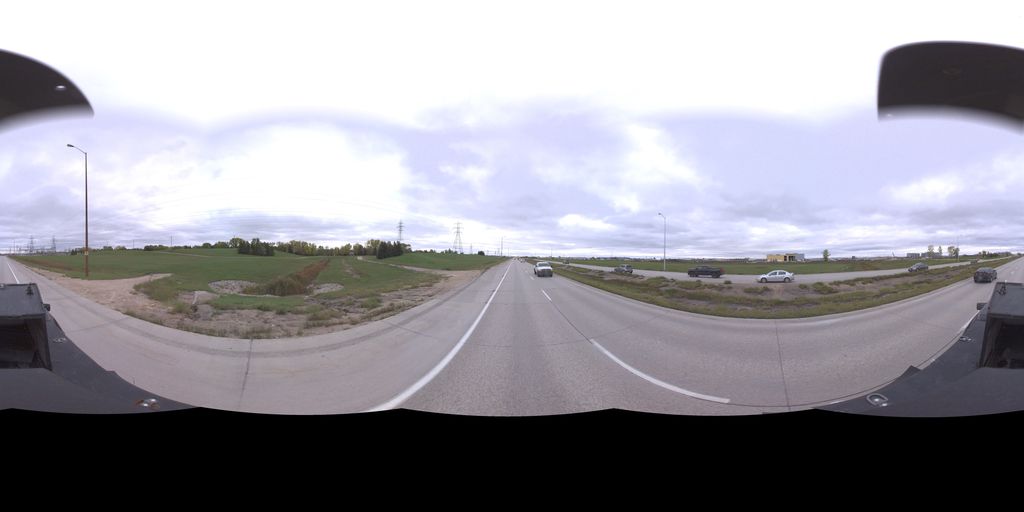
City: winnipeg